Question: I am trying to add a search input and three buttons on the same line in jQuery Mobile, but it is turning out to be really frustrating. Here is the code I am trying:
'''
<div data-role="header" class="header">
<input type="search" name="search" id="search-header" value="" data-mini="true" data-inline="true" data-theme="c" />
<a href="#menu_page" data-role="button" data-icon="search" data-iconpos="notext">Search</a>
<a href="#menu_page" data-role="button" data-icon="grid" data-iconpos="notext" data-rel="dialog">View</a>
<a href="#menu_page" data-role="button" data-icon="arrow-d" data-iconpos="notext" data-rel="dialog">Menu</a>
</div>
'''
With a CSS of this:
'''
.page .header .ui-input-search
{
margin-right: 90px;
}
'''
I am ok with using the default icons that come with JQM, but the placement ends up looking like this though:

I even tried putting a controlgroup around the buttons only and also around the buttons and input box, but put the buttons below the search box.
How would I achieve this in JQM?
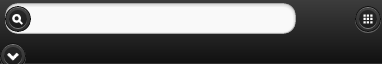
Answer: I think I got it working!
'''
<div data-role="header" class="header">
<input type="search" name="search" value="" data-mini="true" data-theme="c" class="search-header" />
<div class="ui-btn-right">
<a href="#menu_page" data-role="button" data-icon="search" data-iconpos="notext">Search</a>
<a href="#menu_page" data-role="button" data-icon="grid" data-iconpos="notext" data-rel="dialog">View</a>
<a href="#menu_page" data-role="button" data-icon="arrow-d" data-iconpos="notext" data-rel="dialog">Menu</a>
</div>
</div>
'''